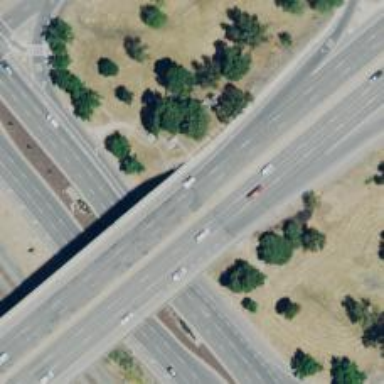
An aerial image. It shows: Expressway with asphalt surface classified as trunk highway.